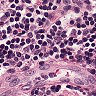
Metastatic tissue present: no